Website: slack
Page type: payment
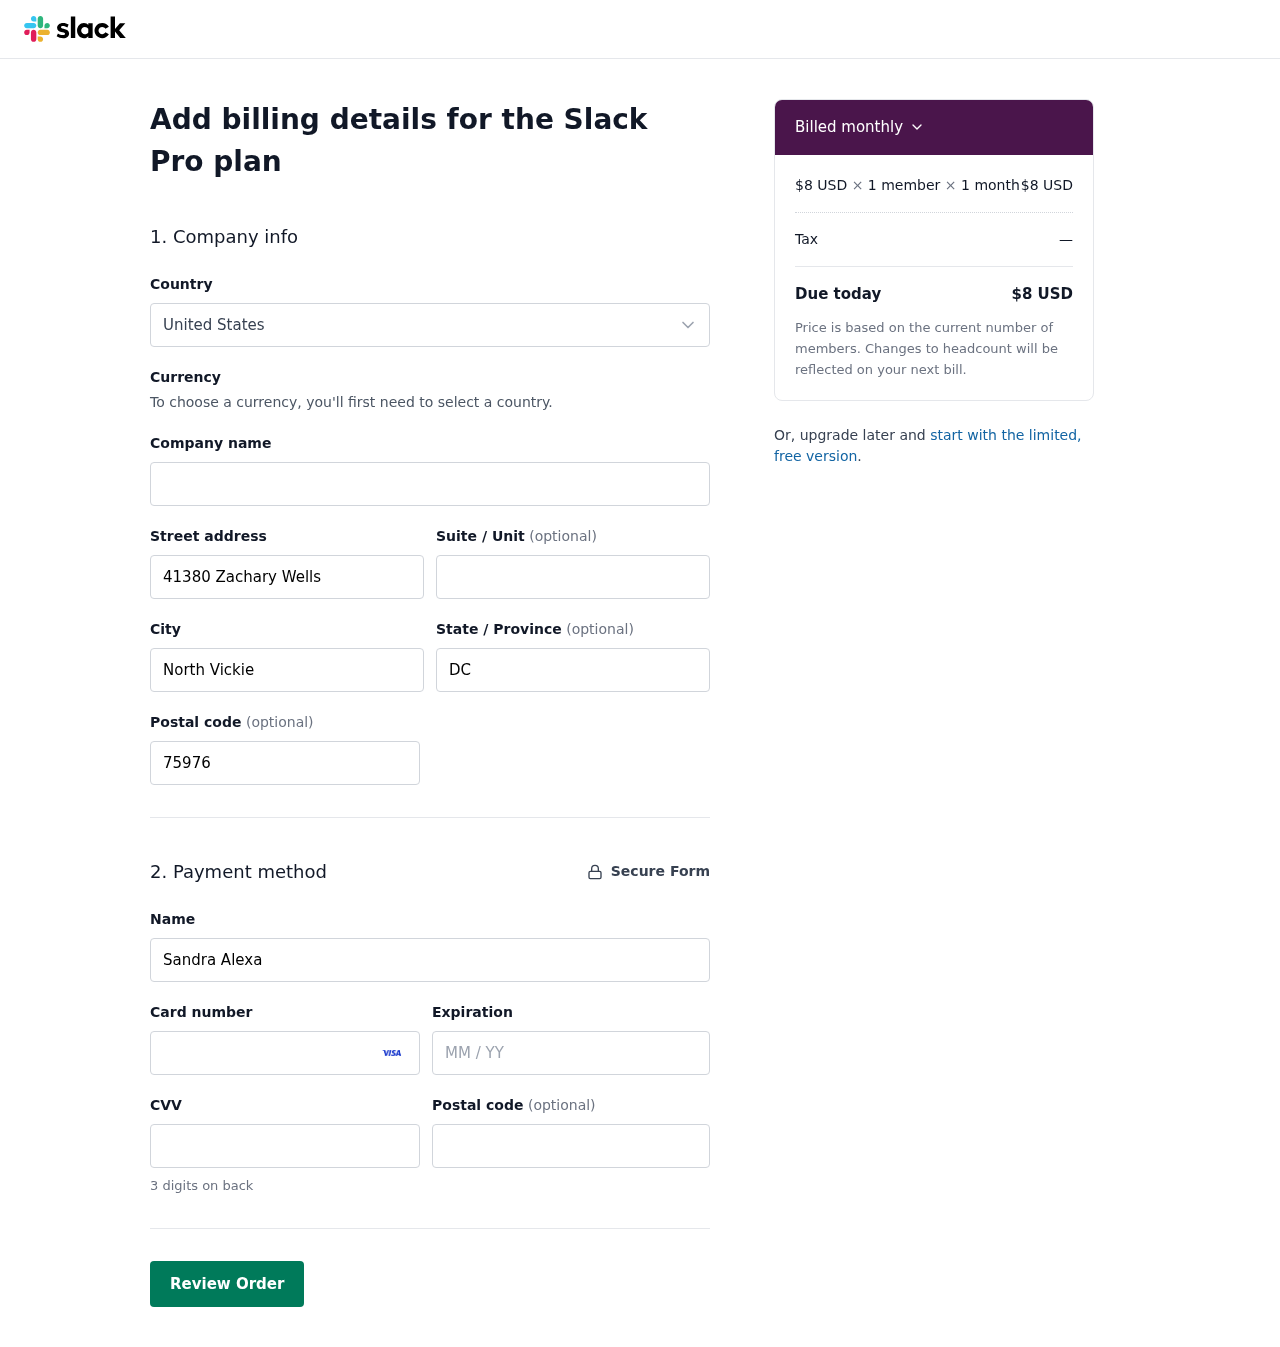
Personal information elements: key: PII_COUNTRY
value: United States
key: PII_STREET
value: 41380 Zachary Wells
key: PII_CITY
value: North Vickie
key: PII_STATE
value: DC
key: PII_POSTCODE
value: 75976
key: PII_FULLNAME
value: Sandra Alexander
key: PII_CARD_NUMBER
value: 4437 9131 6996 7766
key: PII_CARD_EXPIRY
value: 02/29
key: PII_CARD_CVV
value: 608
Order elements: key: ORDER_PRICE_PER_MEMBER
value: $8 USD
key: ORDER_NUM_MEMBERS
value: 1 member
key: ORDER_NUM_MONTHS
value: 1 month
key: ORDER_SUBTOTAL
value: $8 USD
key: ORDER_TAX
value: —
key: ORDER_TOTAL
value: $8 USD